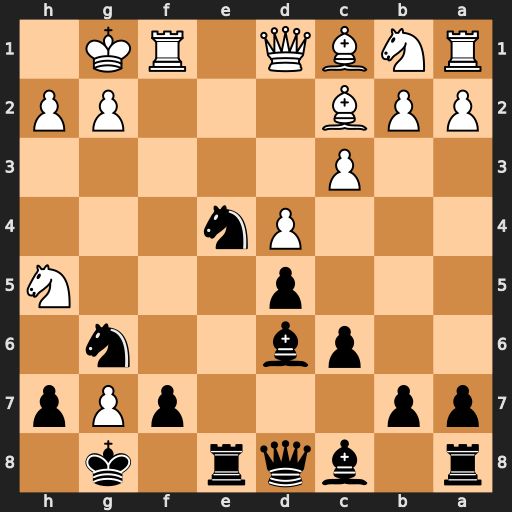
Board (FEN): r1bqr1k1/pp3pPp/2pb2n1/3p3N/3Pn3/2P5/PPB3PP/RNBQ1RK1
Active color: b
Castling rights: -
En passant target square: -
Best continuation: Bxh2+ Kxh2 Qh4+ Kg1 Bg4